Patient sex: M
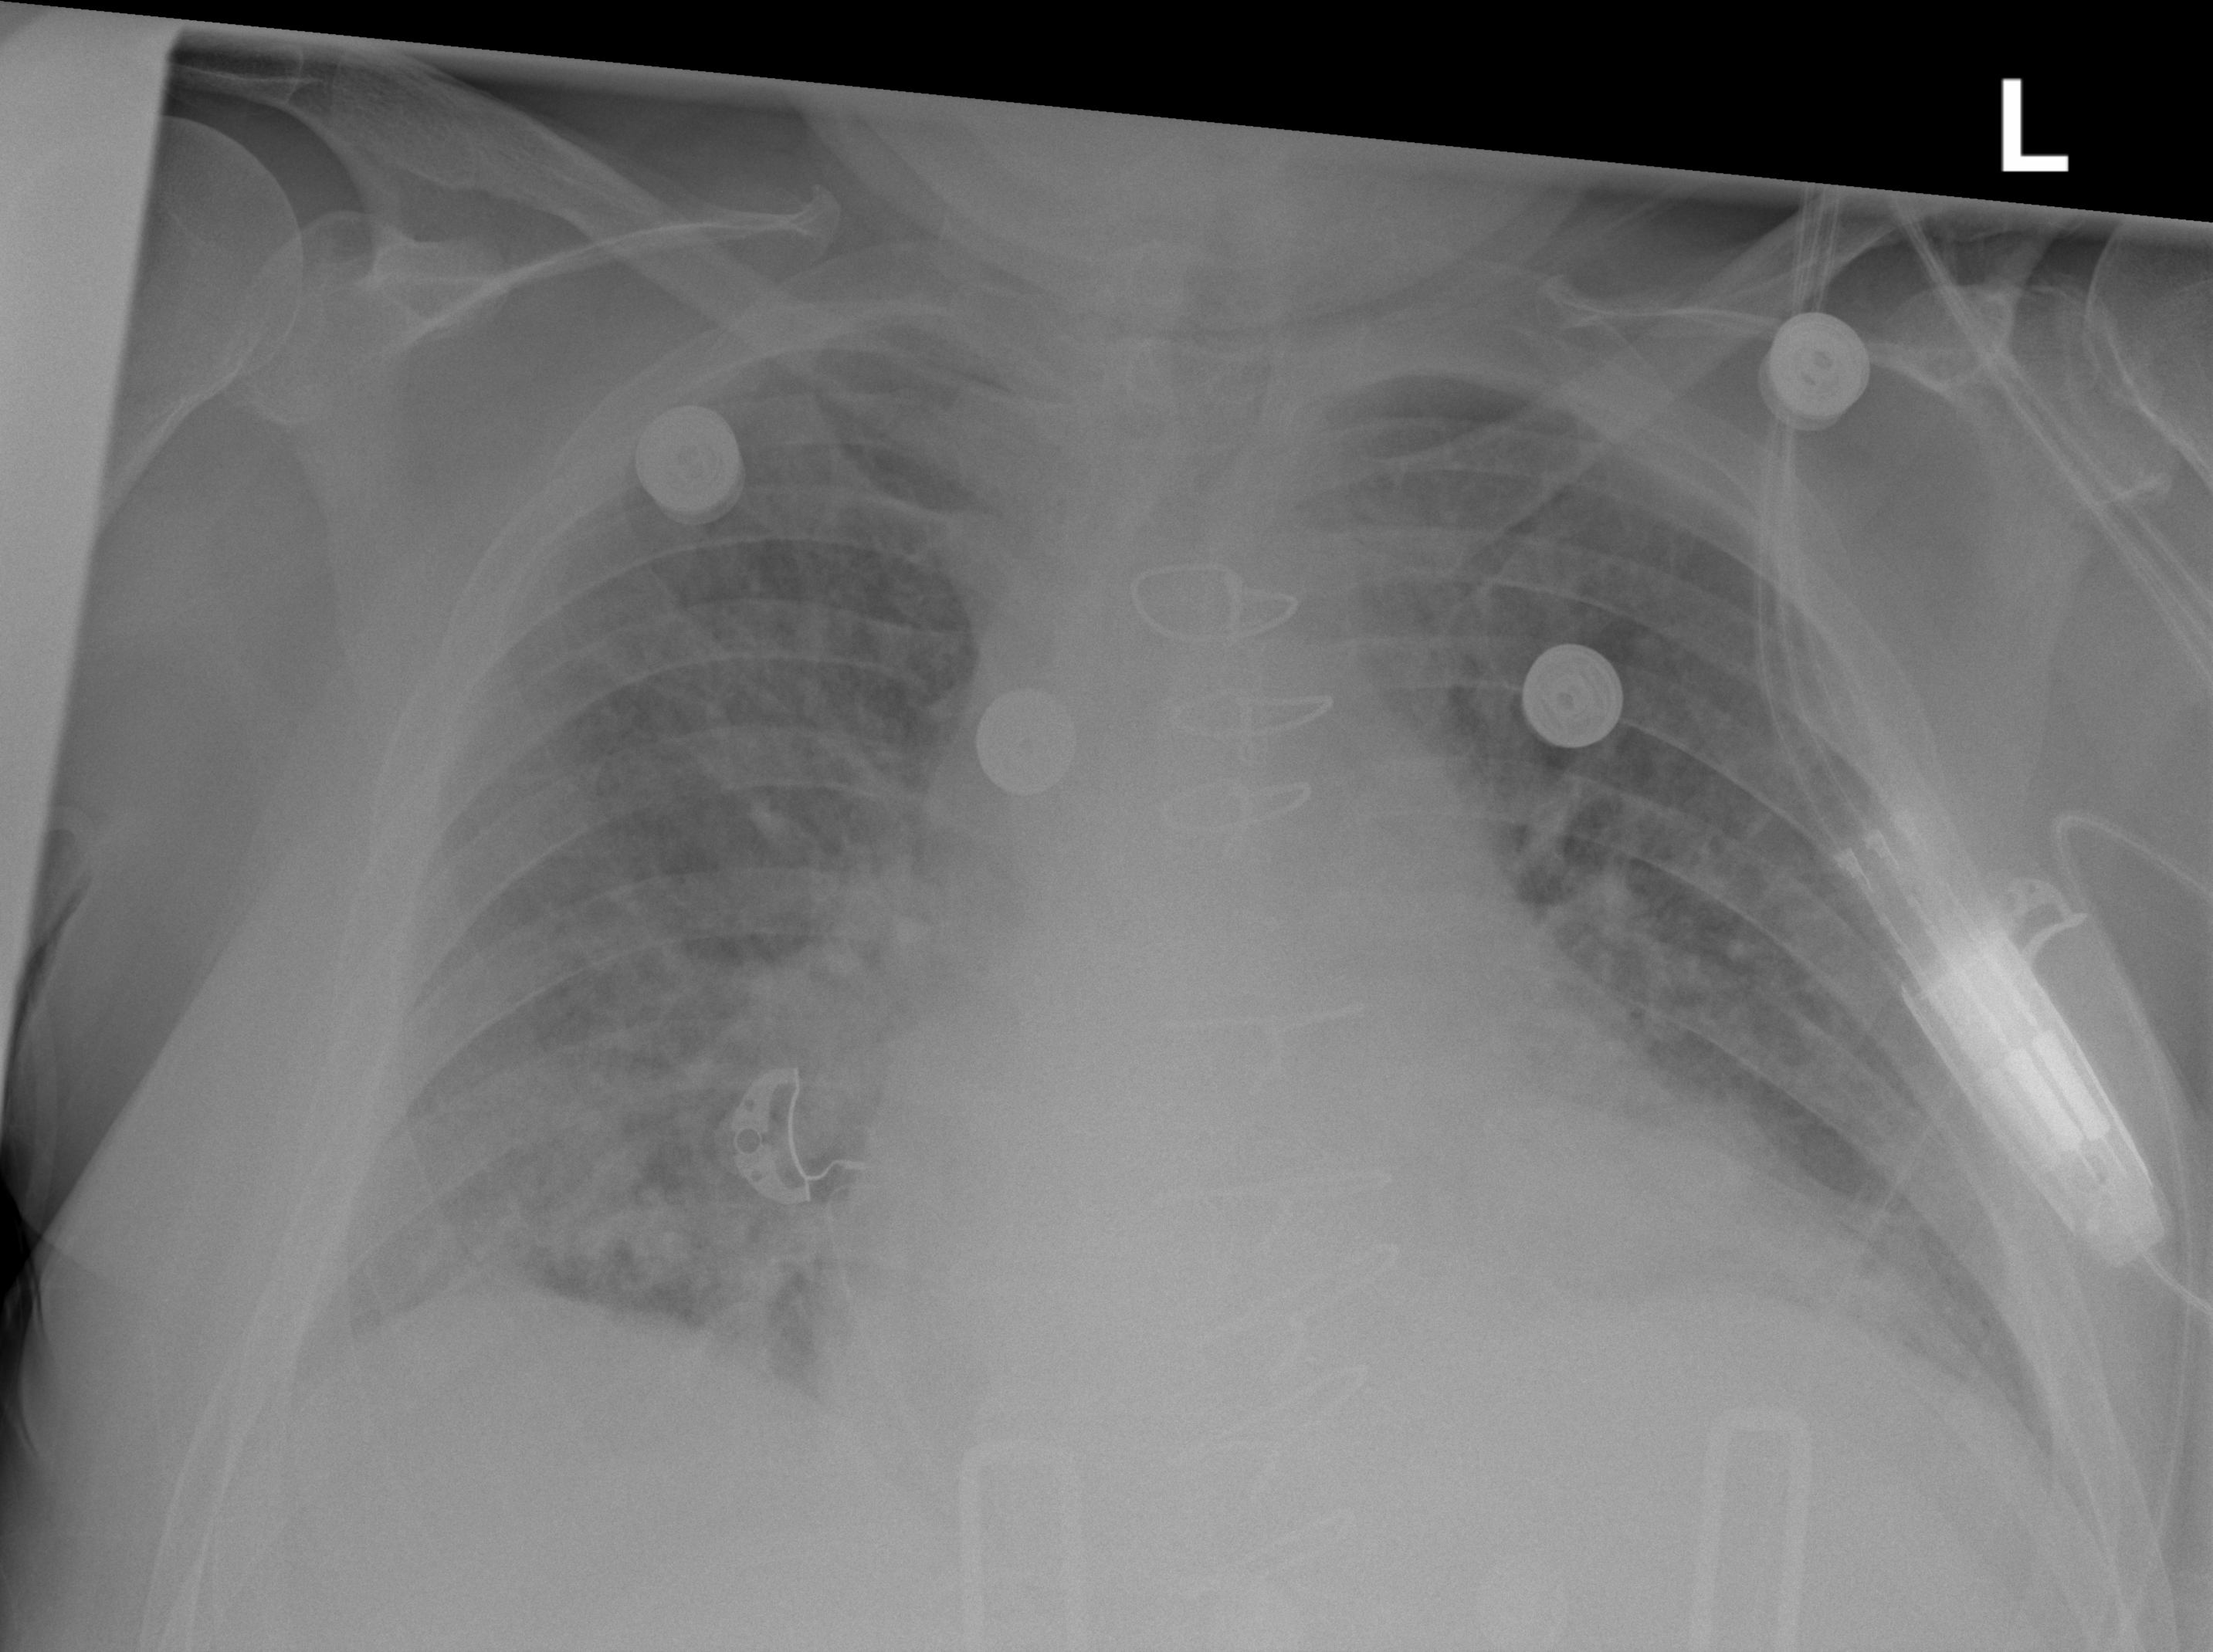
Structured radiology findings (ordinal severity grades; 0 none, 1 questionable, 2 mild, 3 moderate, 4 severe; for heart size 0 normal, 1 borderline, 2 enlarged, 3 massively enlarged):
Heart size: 2
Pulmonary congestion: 2
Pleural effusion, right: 1
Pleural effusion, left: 1
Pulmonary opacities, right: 0
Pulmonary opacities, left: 0
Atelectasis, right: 2
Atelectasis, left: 2